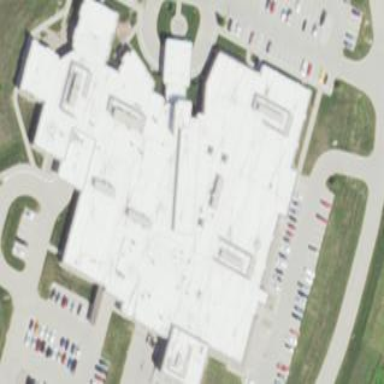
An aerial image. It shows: Hospital building.